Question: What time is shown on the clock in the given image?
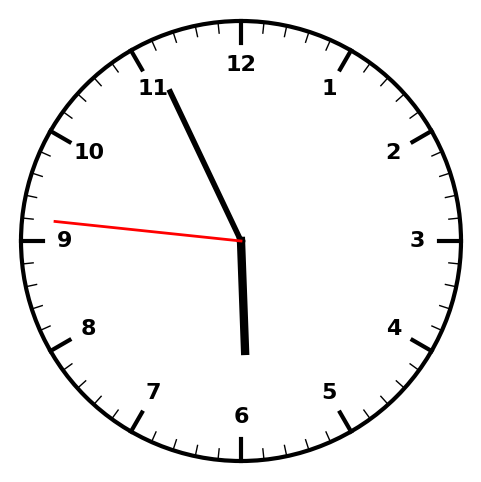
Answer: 05:55:46